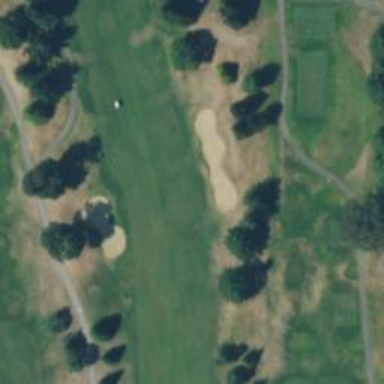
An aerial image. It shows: View of golf hole.